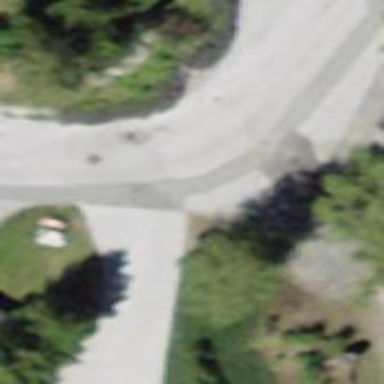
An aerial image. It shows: Asphalt road in residential area.